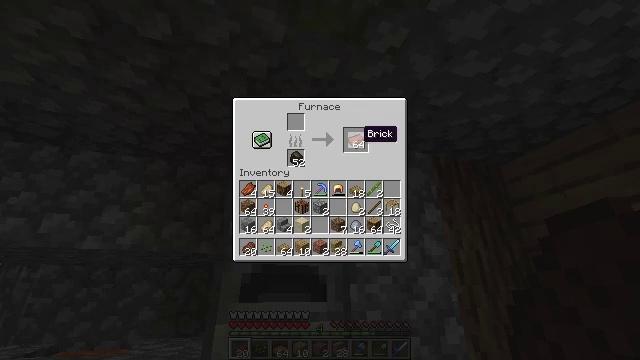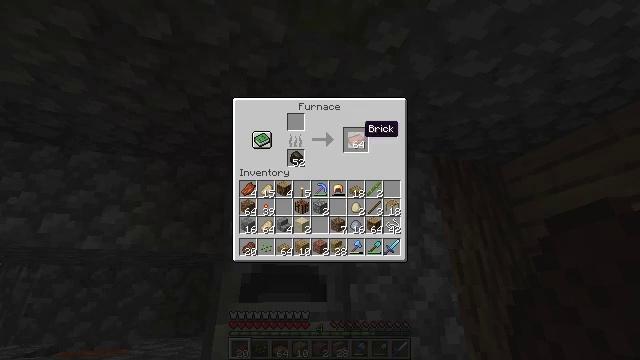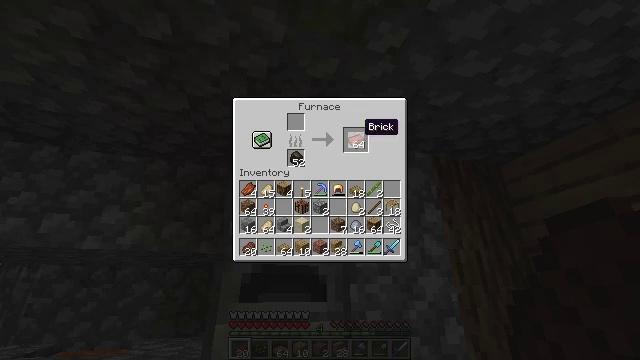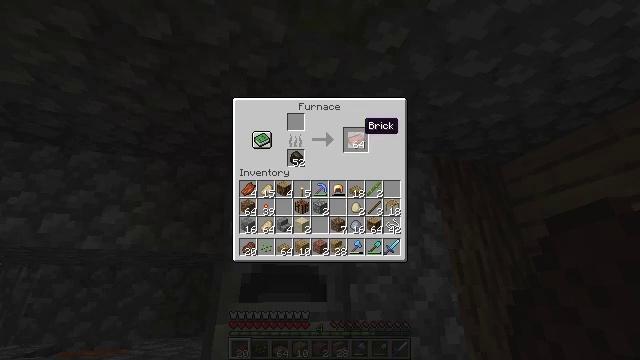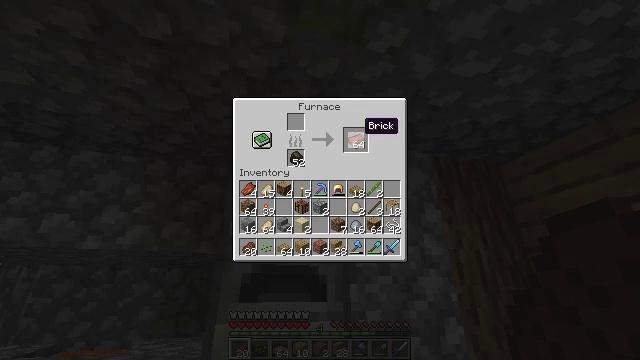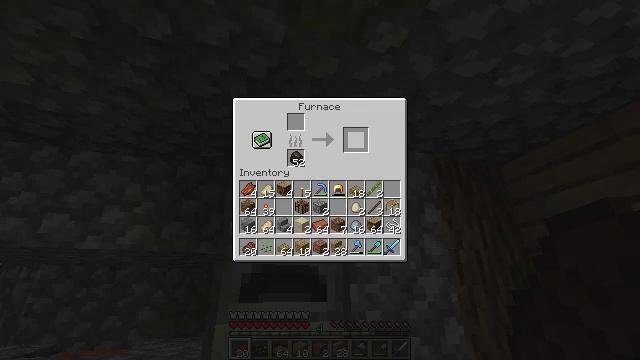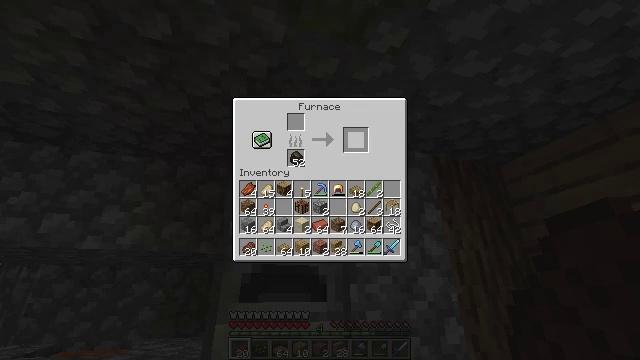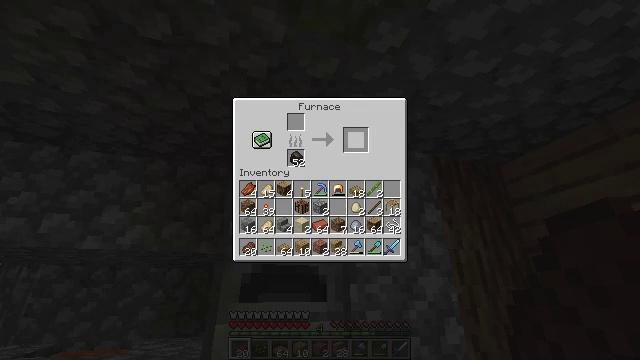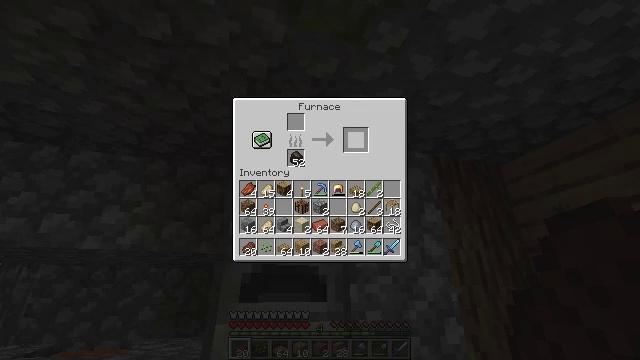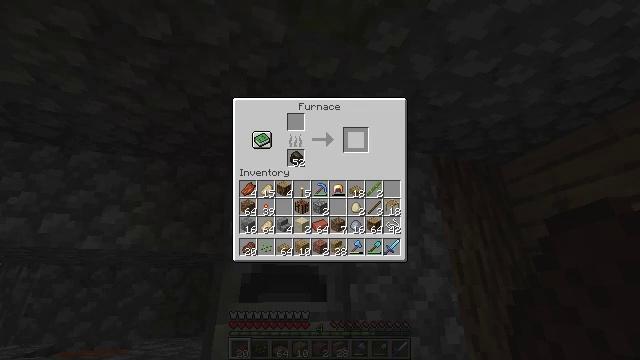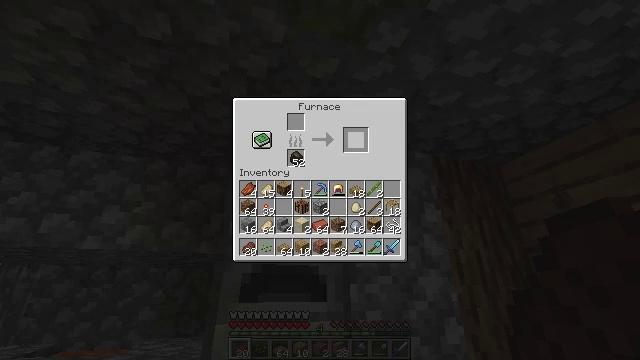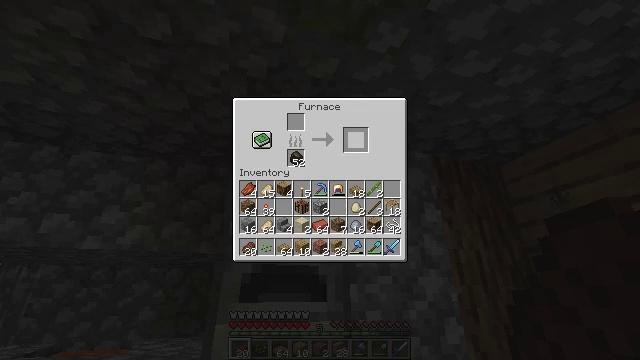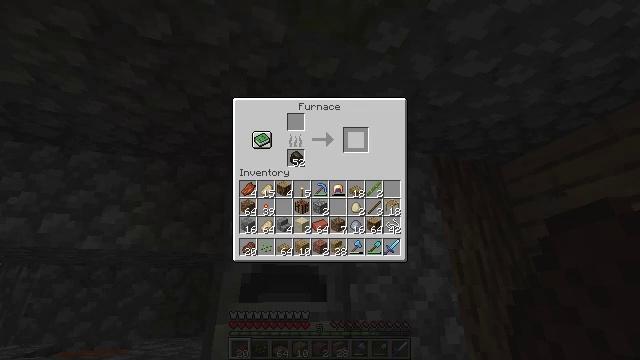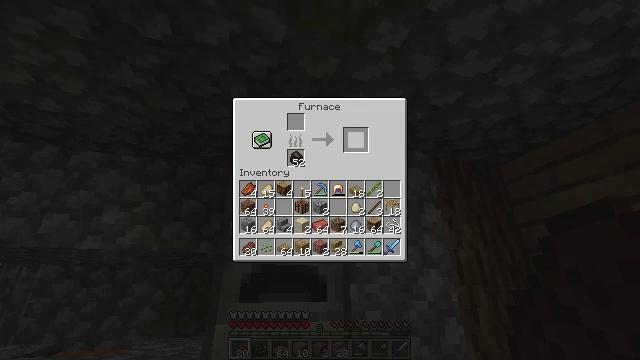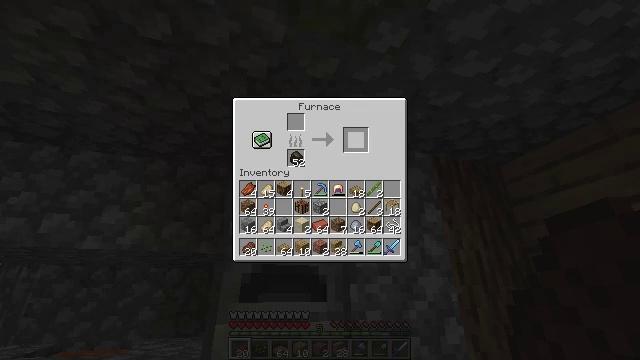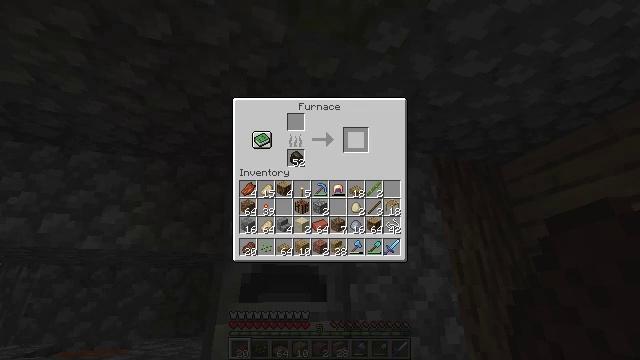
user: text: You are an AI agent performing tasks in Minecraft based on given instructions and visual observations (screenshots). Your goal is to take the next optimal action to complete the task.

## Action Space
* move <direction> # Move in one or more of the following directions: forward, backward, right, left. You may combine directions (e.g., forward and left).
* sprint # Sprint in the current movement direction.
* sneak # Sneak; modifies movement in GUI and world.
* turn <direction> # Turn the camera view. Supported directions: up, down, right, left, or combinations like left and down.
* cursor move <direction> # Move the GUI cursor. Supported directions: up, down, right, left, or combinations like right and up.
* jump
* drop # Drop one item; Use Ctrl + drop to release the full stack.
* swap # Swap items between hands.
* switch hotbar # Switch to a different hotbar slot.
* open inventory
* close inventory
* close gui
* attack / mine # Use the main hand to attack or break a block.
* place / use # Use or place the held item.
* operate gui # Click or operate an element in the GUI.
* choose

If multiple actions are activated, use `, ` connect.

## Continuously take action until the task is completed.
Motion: motion action
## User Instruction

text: Use the furnace to create a brick from clay.
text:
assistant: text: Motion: sneak
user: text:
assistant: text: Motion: sneak
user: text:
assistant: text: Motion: sneak
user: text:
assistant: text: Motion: sneak
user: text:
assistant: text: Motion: sneak, operate gui
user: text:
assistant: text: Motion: sneak, operate gui
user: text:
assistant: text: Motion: sneak, operate gui
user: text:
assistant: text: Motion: sneak
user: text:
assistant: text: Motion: sneak
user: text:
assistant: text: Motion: sneak
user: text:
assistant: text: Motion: sneak
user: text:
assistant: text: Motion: no_op
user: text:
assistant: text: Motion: no_op
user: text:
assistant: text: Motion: no_op
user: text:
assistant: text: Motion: no_op
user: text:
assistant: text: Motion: no_op
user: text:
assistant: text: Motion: no_op
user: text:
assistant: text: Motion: no_op
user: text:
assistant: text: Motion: turn down
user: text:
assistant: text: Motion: turn down
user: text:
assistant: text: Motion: turn left and down
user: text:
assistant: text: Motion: turn left and down
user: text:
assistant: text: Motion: turn left and down
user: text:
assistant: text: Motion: turn left and down
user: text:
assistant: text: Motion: turn left and down
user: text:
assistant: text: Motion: no_op
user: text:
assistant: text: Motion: use / place
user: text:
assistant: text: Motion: use / place
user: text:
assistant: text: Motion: use / place
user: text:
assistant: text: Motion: no_op